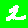
Digit: 2